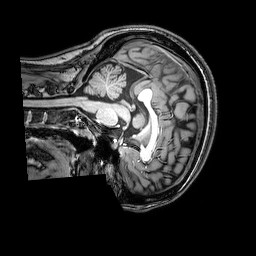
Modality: T1w
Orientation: sagittal
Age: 32
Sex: female
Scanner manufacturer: philips
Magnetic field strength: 3 T
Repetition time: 0.008113 s
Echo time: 0.003709 s